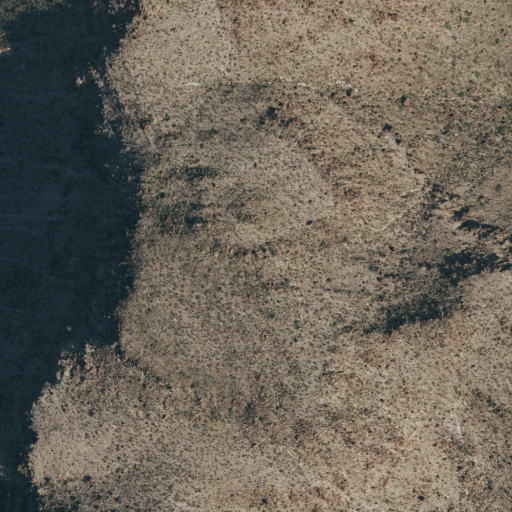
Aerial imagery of mountain in Texas named Cerro Chino containing only shrub